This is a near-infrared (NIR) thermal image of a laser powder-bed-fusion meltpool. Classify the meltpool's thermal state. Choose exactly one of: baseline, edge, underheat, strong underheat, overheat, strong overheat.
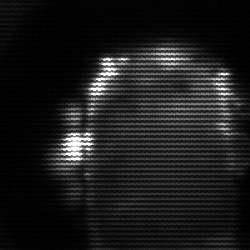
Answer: baseline